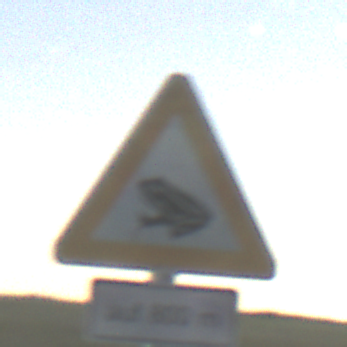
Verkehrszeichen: AmphibienwanderungRechts
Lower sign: LaengeEinerStrecke5
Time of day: Night
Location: Outdoor (Nature)
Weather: Clear
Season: NotSpecified
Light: Natural